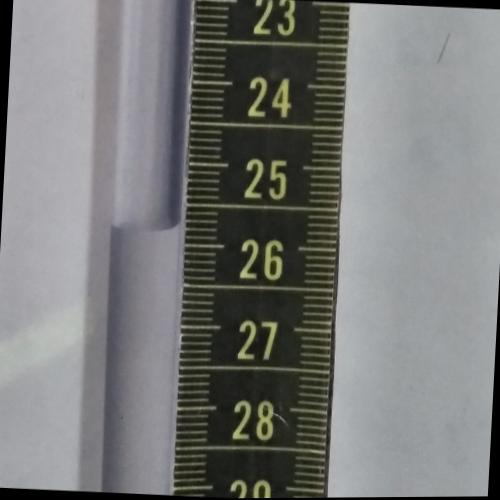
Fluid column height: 25.8 cm